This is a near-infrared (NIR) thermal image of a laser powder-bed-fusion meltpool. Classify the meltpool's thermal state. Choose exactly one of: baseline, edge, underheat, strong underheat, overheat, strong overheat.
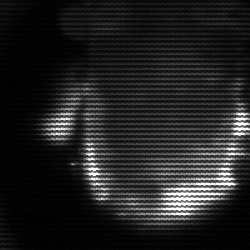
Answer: baseline